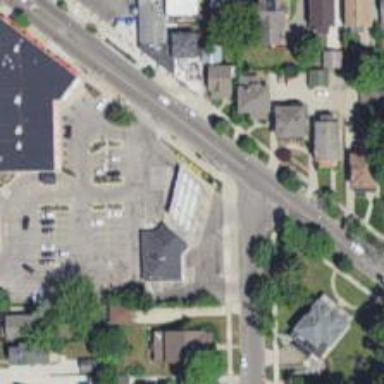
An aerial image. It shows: Convenience shop.